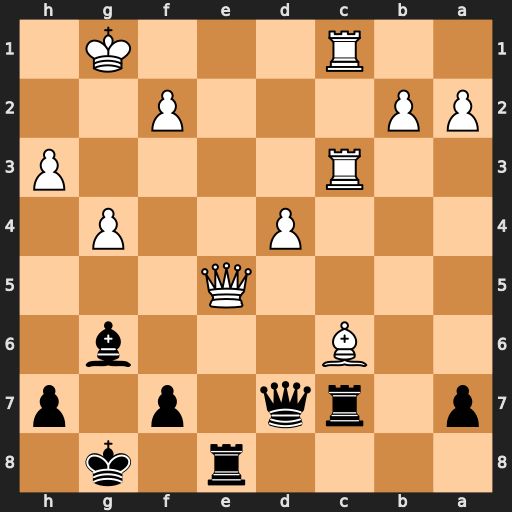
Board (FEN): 4r1k1/p1rq1p1p/2B3b1/4Q3/3P2P1/2R4P/PP3P2/2R3K1
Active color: b
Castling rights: -
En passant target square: -
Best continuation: Rxc6 Rxc6 Rxe5